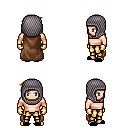
a pixel art fantasy rpg character, male body template, human, light skin, brown cape, gold greaves, brown pixie cut hairstyle, chain hood, gold gloves, black slippers, four views (front, back, left, right), 2x2 character sprite sheet, small pixel art, hard edges, no anti-aliasing